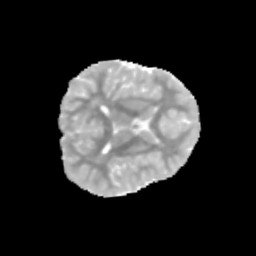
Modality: MD
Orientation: axial
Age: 10
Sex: male
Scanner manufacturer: siemens
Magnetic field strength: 3 T
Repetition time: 3.8 s
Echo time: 0.07 s